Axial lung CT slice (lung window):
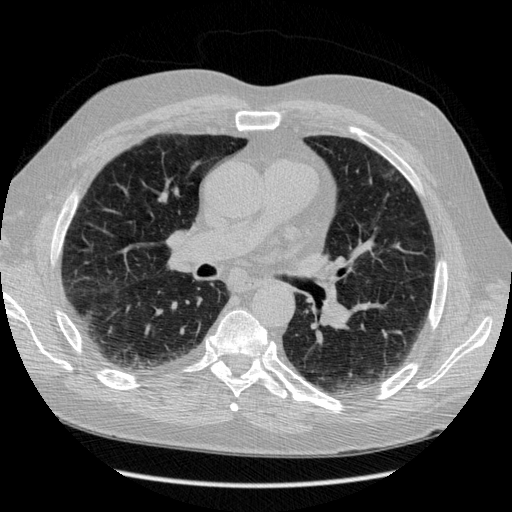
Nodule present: no